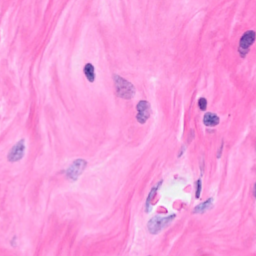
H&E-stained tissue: Breast